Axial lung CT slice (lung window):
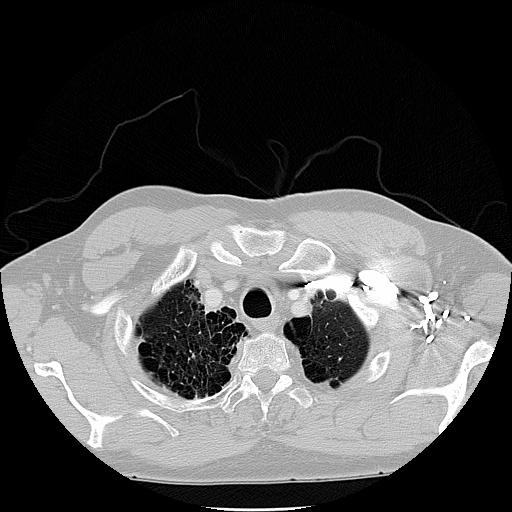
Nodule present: no